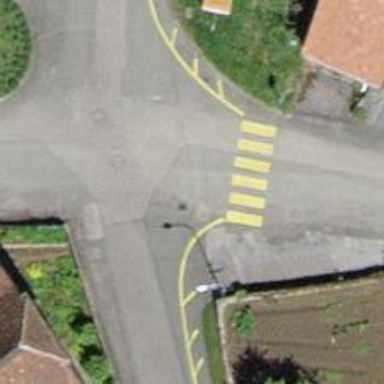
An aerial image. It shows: Uncontrolled zebra crossing.